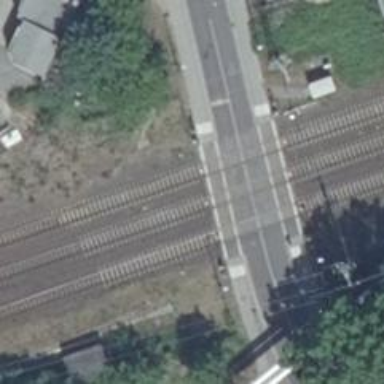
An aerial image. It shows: Level crossing with lights. The barriers at the crossing are of double half type.